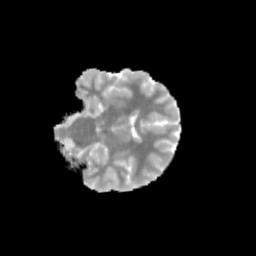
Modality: MD
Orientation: coronal
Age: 11
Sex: female
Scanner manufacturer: siemens
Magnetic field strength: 3 T
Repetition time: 3.8 s
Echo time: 0.07 s